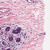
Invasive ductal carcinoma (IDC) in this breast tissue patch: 0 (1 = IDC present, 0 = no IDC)